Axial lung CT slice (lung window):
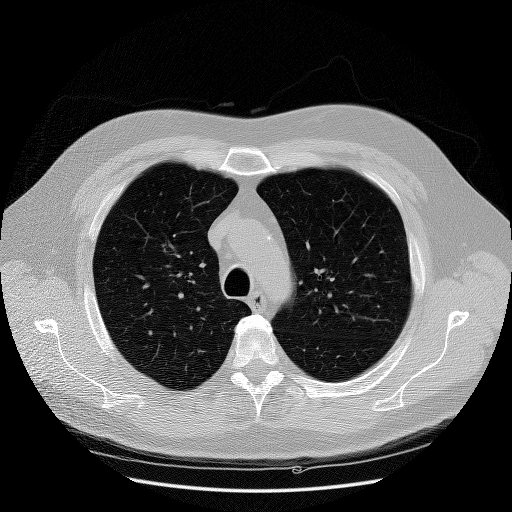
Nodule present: no